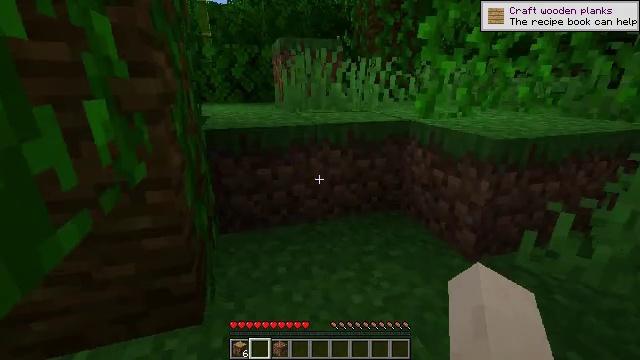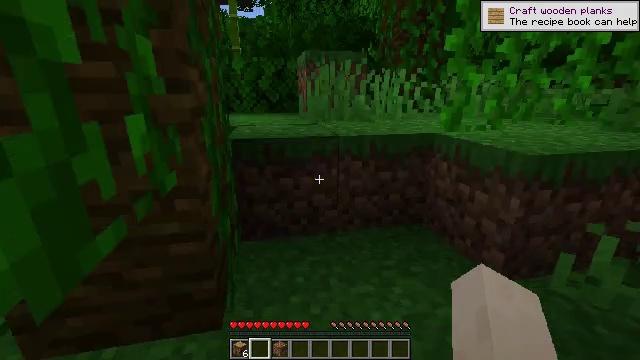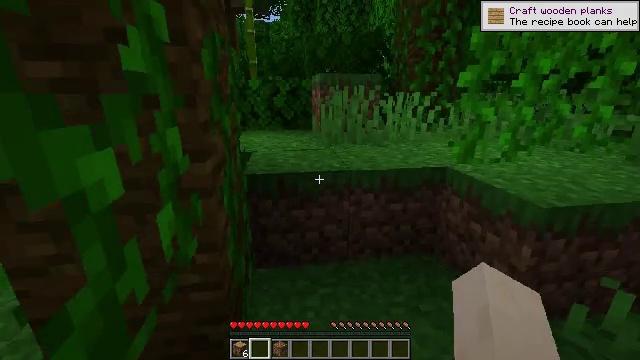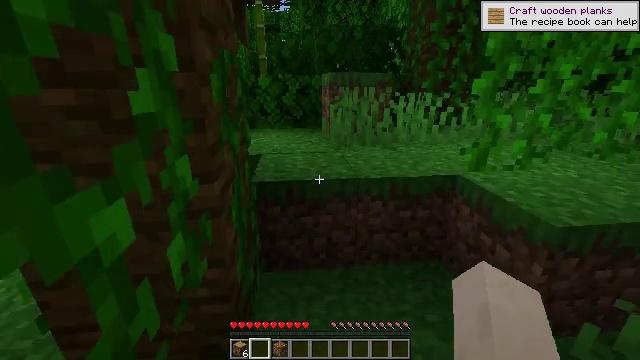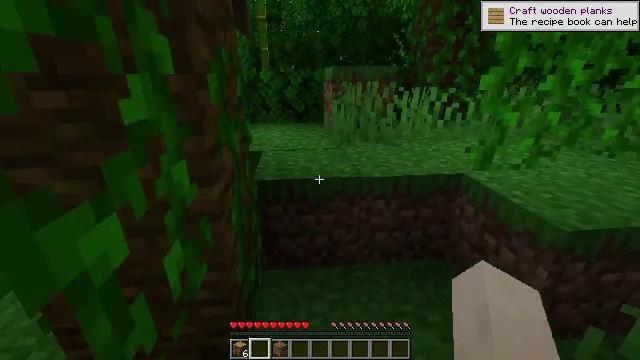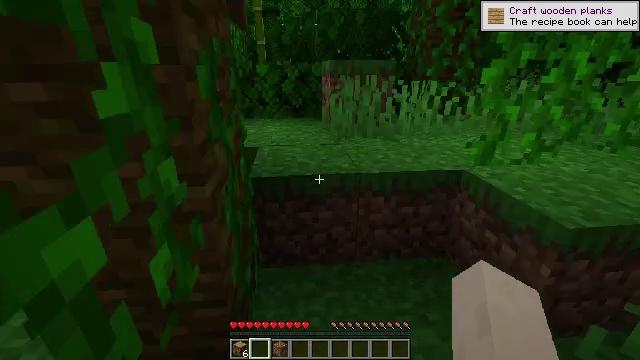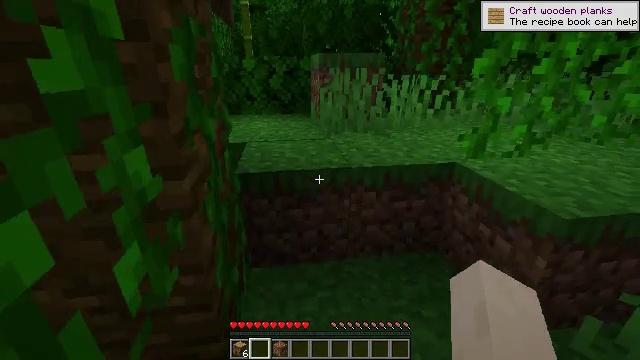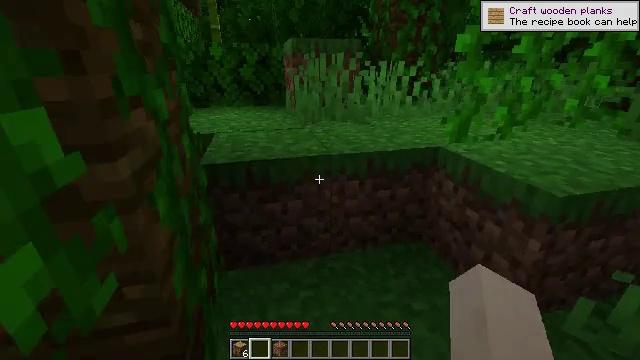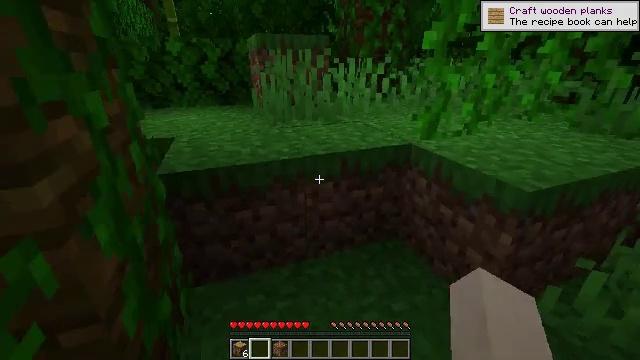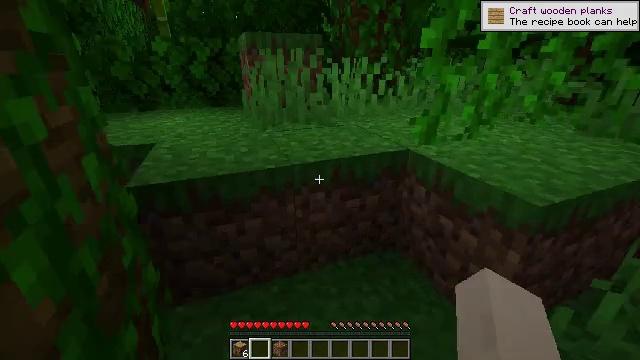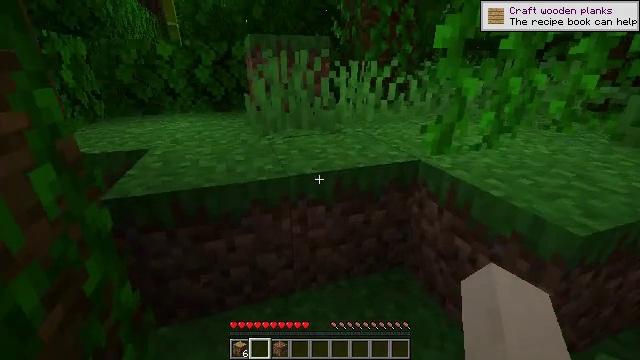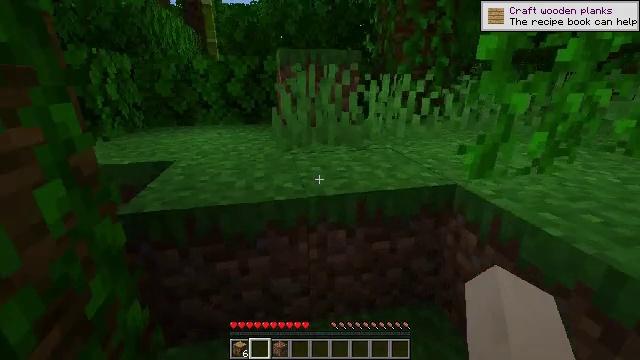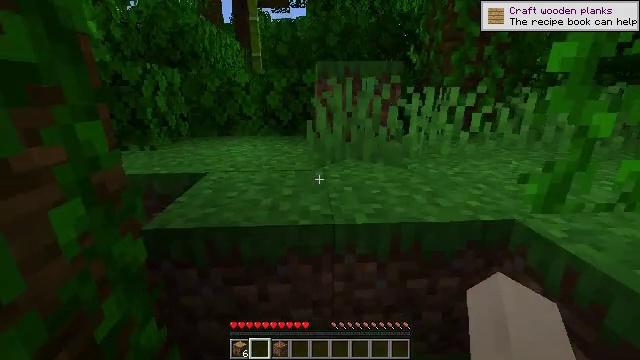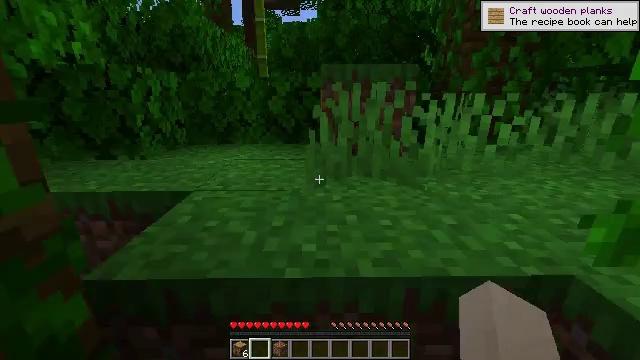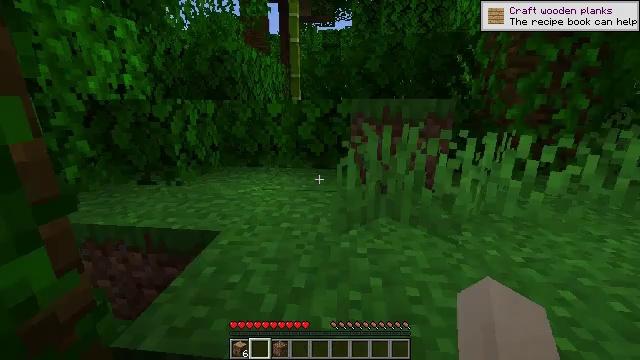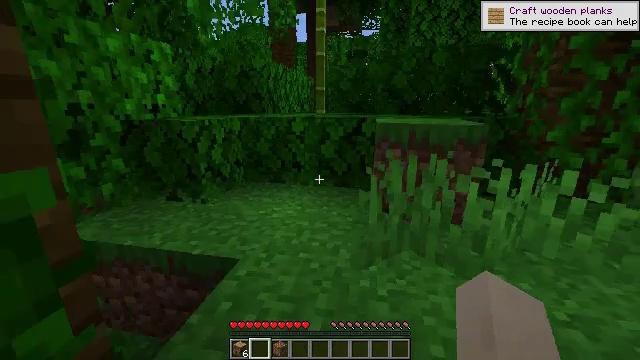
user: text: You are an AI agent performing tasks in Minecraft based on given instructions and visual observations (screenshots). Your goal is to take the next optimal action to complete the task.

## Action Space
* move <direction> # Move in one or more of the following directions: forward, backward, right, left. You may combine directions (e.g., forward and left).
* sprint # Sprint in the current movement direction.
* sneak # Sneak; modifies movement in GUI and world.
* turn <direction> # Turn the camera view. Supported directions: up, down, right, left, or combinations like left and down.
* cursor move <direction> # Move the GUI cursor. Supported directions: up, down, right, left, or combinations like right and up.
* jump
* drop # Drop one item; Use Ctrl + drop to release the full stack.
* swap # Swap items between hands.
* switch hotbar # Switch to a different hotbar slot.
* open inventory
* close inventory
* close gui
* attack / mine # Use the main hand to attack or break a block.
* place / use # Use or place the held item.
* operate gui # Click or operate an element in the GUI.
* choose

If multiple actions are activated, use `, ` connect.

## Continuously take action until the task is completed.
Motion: motion action
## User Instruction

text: Gather jungle leaves from the tree.
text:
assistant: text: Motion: move forward, turn left and up, jump
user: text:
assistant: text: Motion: move forward, turn left, jump
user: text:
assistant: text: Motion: move forward, turn left and down, jump
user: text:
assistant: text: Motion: move forward, turn down
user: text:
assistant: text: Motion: move forward, turn down
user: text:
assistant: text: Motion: move forward, turn right
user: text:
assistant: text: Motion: move forward, turn right
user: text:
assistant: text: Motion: move forward and move right, turn right
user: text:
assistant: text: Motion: move forward and move right
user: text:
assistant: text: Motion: move forward, turn left
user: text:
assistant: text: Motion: move forward, turn left and up
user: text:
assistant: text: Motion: move forward, turn left and up
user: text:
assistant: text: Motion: move forward, turn left
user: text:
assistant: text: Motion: move forward, turn left, jump
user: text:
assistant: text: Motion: move forward, turn left, jump
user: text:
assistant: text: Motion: move forward, turn left, jump
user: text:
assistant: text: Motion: move forward, turn left
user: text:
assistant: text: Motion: move forward
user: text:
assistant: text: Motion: move forward, turn left
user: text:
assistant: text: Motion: move forward, turn left
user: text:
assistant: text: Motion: move forward
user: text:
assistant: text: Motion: move forward
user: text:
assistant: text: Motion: move forward
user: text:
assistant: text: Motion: move forward, turn right
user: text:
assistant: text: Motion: move forward
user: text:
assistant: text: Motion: move forward
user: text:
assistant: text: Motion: move forward
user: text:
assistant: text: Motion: move forward, turn right
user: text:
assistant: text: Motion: move forward, turn right
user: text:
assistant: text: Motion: move forward